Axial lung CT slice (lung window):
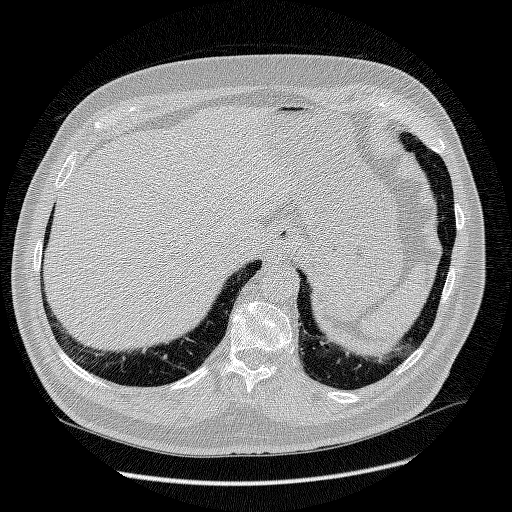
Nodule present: no